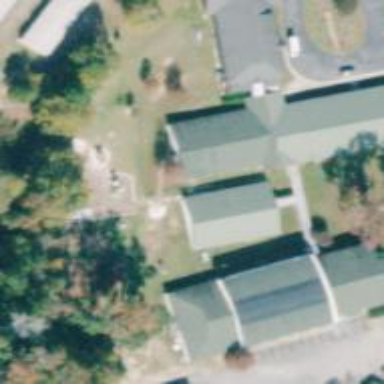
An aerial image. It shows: School building.